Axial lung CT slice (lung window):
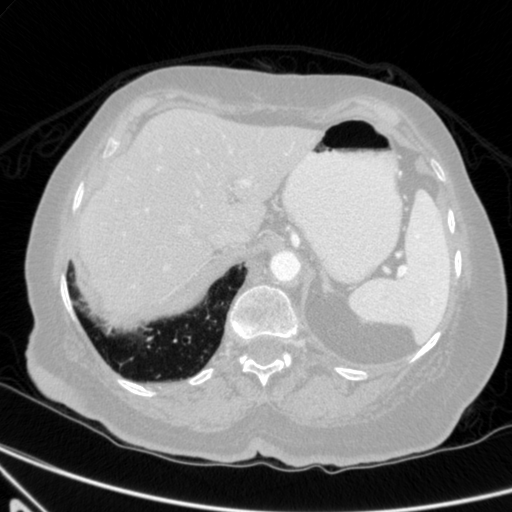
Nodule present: no